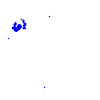
Particle: electron